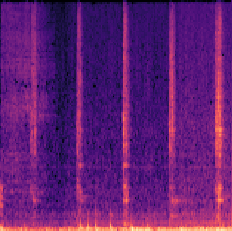
Sound class: Clock tick